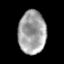
Tissue: skin
Cell type: Fibroblasts
Senescence score: 0.7357
Nuclear area (px): 1169
Mean DAPI intensity: 161.506